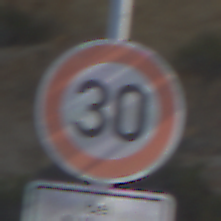
Verkehrszeichen: Geschwindigkeit30
Zusatzzeichen unten: BeiNaesse
Umgebung: Outdoor, Nature
Tageszeit: MorningAfternoon
Wetter: Clear
Licht: Natural
Jahreszeit: NotSpecified
Kontrast: HighContrast